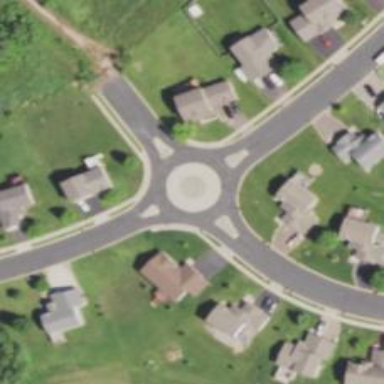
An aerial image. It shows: Circular junction on residential road.